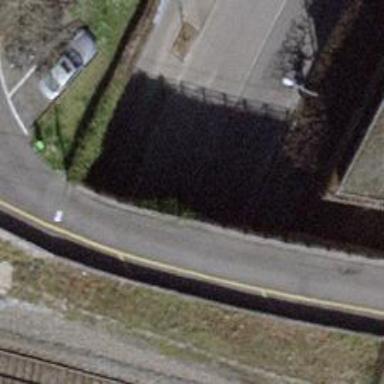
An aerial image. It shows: Tertiary road passing through tunnel.